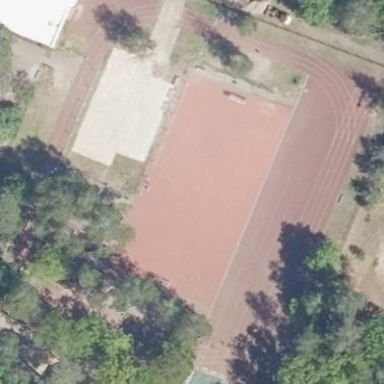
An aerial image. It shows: Track located within leisure land area.